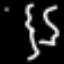
Label: squiggle